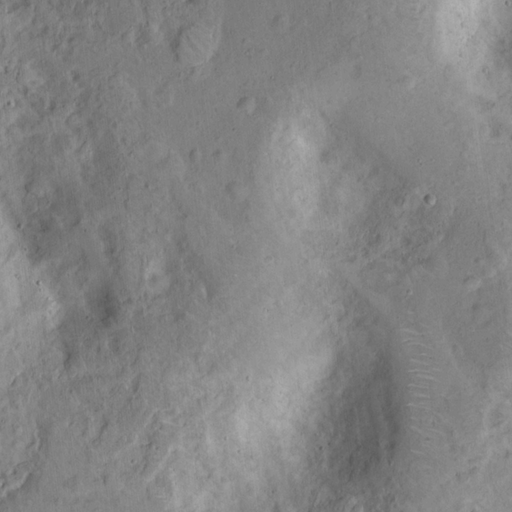
Classes present: Background, Cone